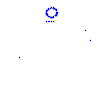
Particle: proton